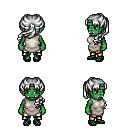
a pixel art fantasy rpg character, female body template, orc, green skin, white tunic, gold greaves, white princess hairstyle, ghillies, four views (front, back, left, right), 2x2 character sprite sheet, small pixel art, hard edges, no anti-aliasing